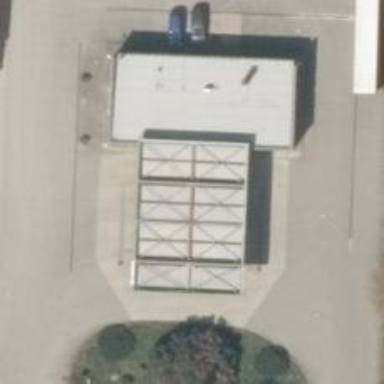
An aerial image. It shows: Fuel station.